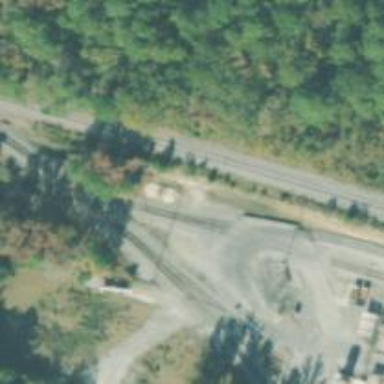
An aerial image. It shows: Rail spur service.